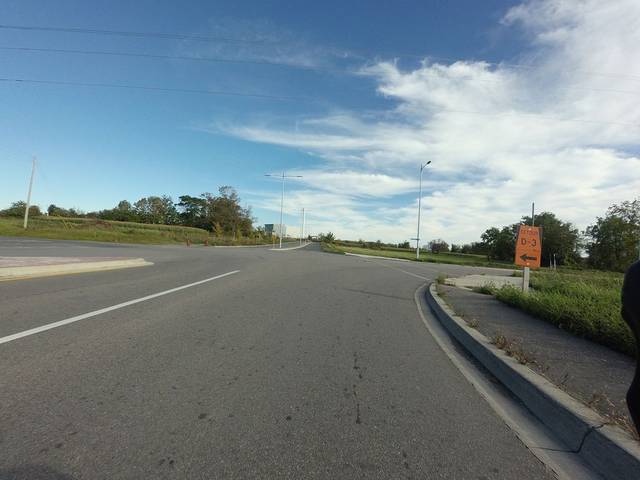
Region: Canada
Coordinates: 43.876, -78.761